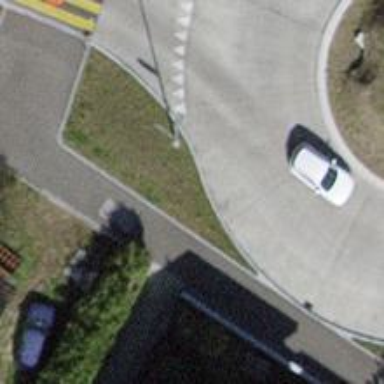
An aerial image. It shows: Road with steps.